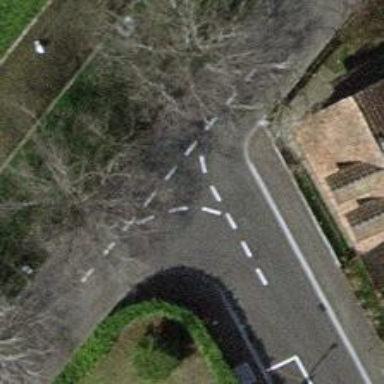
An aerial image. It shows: Unmarked road crossing.